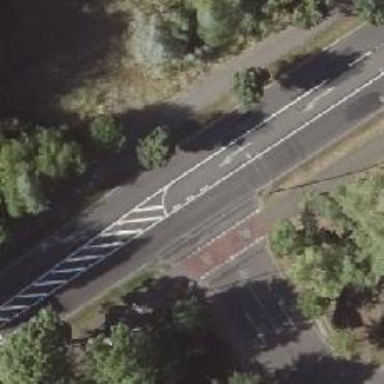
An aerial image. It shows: Primary highway with asphalt surface and separate sidewalks on both sides. The road has lane markings.